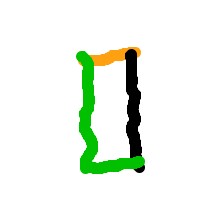
Shape: rectangle